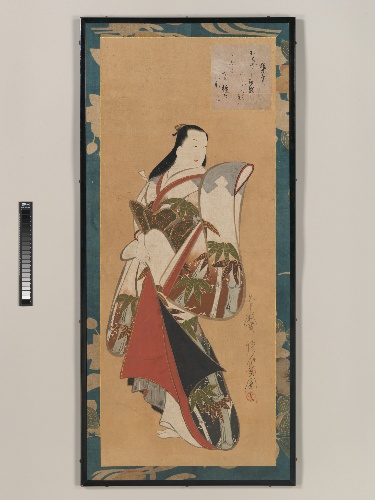
Title: 懐月堂安度筆　立姿遊女図|Standing Courtesan
Artist: Kaigetsudō Ando
Artist bio: Japanese, ca. 1671–1743
Date: early 18th century
Object type: Hanging scroll mounted as panel
Classification: Paintings
Medium: Hanging scroll, mounted as panel; ink and color on paper
Culture: Japan
Period: Edo period (1615–1868)
Dimensions: Image: 40 15/16 × 16 5/8 in. (104 × 42.2 cm)
Overall with mounting: 44 7/8 × 20 1/2 in. (114 × 52 cm)
Department: Asian Art
Credit line: Mary Griggs Burke Collection, Gift of the Mary and Jackson Burke Foundation, 2015
Accession year: 2015
Repository: Metropolitan Museum of Art, New York, NY
Tags: Women